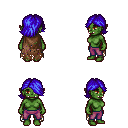
a pixel art fantasy rpg character, female body template, orc, green skin, brown tattered cape, magenta pants, blue swoop hairstyle, four views (front, back, left, right), 2x2 character sprite sheet, small pixel art, hard edges, no anti-aliasing